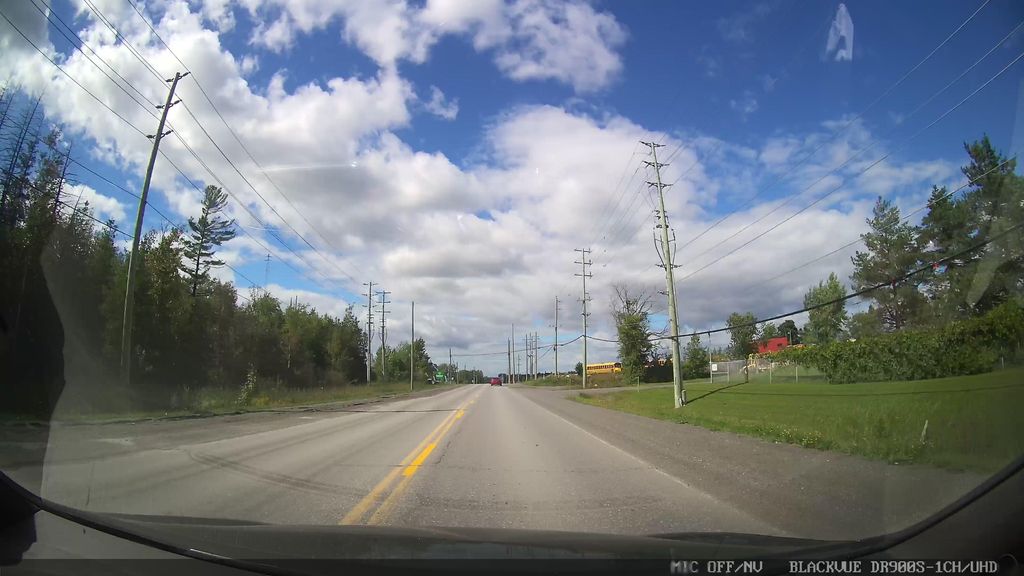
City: ottawa-gatineau